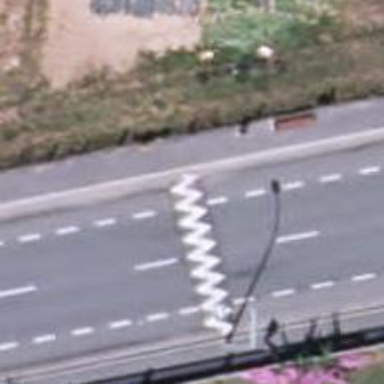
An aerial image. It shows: Traffic hump for calming the traffic.